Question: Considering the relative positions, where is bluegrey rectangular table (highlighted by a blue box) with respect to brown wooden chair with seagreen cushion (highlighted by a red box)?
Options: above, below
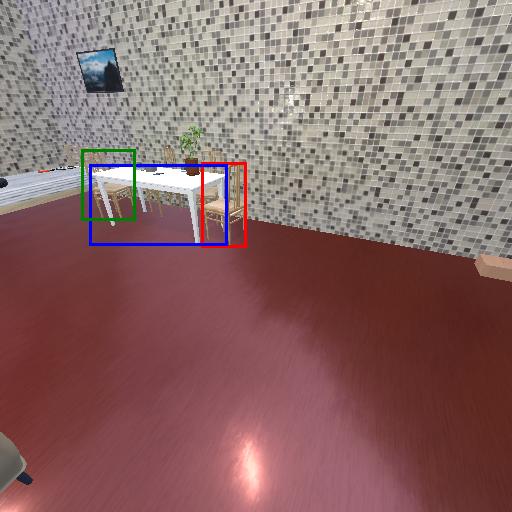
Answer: above